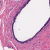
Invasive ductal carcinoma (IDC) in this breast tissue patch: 0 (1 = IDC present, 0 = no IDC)